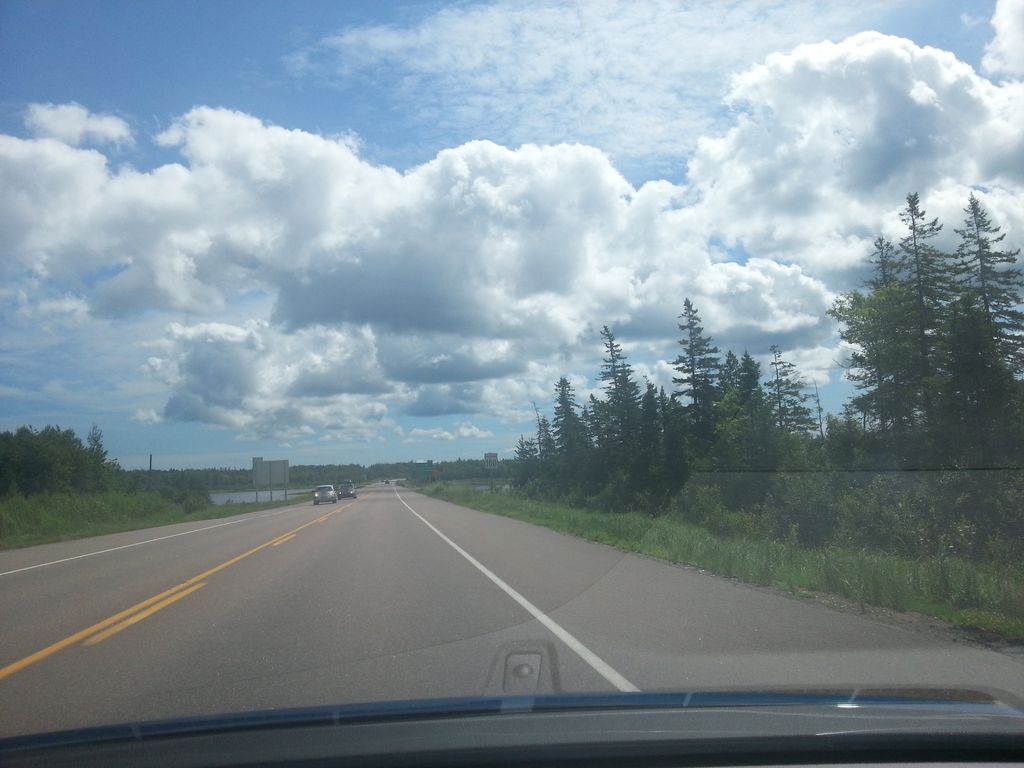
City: charlottetown